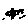
Label: fish